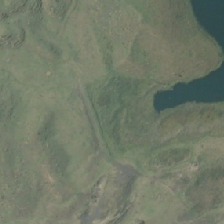
Land cover: herbaceous_freshwater_vege